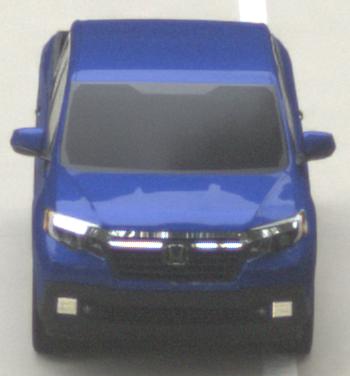
Make: Honda
Model: Ridgeline
Detailed model: Gen. 2
Model produced from: 2016
Model produced until: 2020
Doors: 4
Color: blue
Road condition: dry road
Daytime: morning or afternoon
Contrast: low contrast